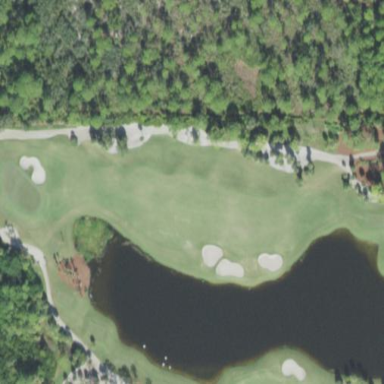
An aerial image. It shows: Area with grass used as rough in golf course.